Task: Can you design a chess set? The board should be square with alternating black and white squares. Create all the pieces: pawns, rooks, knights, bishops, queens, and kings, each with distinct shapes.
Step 100:
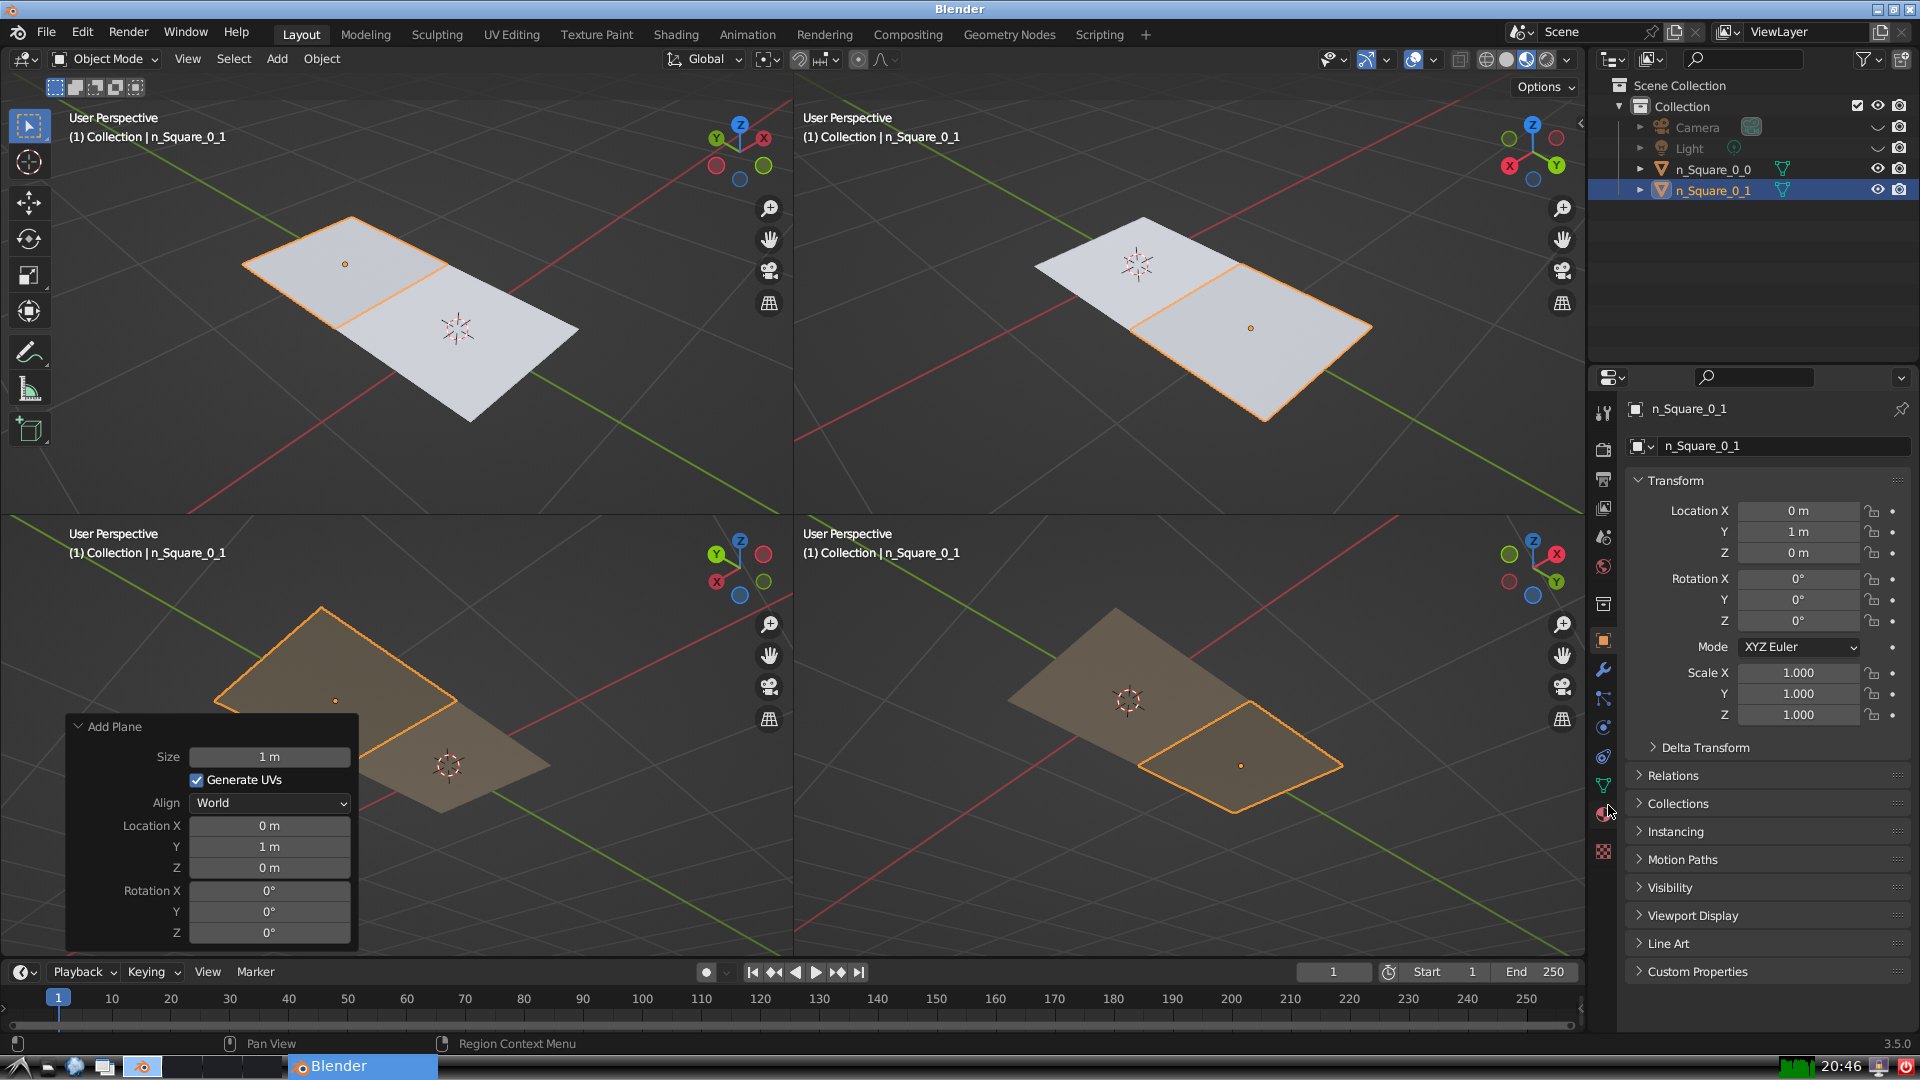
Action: click: no